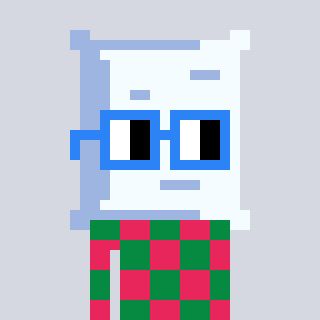
a pixel art character with square blue glasses, a pillow-shaped head and a redpinkish-colored body on a cool background